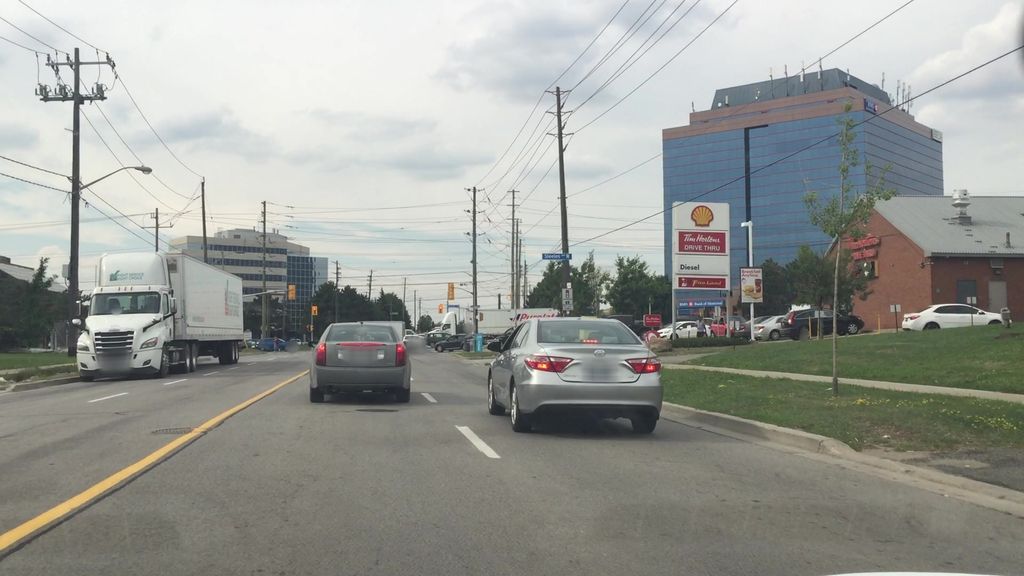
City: toronto